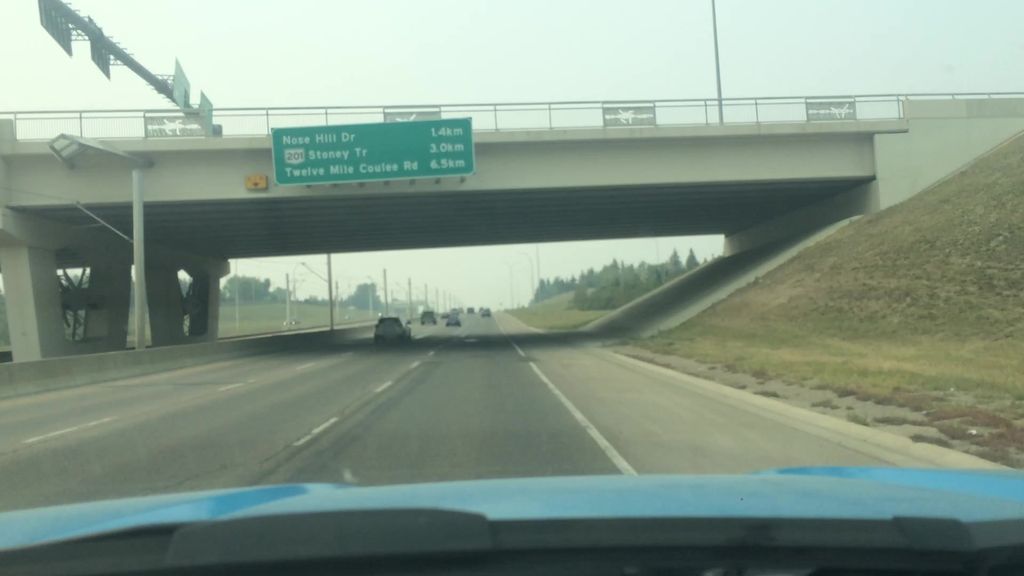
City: calgary